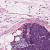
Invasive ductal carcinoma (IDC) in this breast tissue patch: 0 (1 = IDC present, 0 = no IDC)